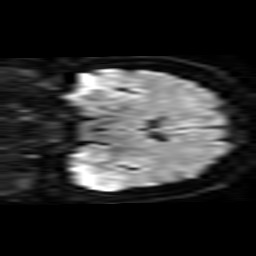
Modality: TRACE
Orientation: coronal
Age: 42
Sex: female
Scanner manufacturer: philips
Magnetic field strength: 1.5 T
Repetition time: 4.822 s
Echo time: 0.07764 s